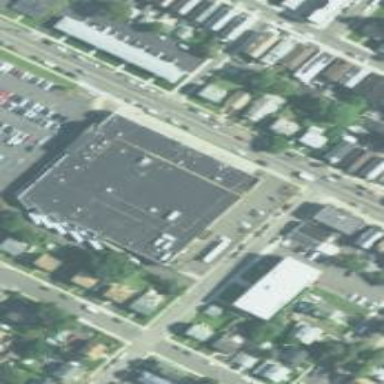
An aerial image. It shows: Retail building.